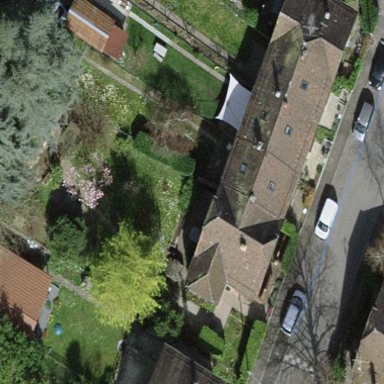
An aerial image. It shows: Garden enclosed by fence.